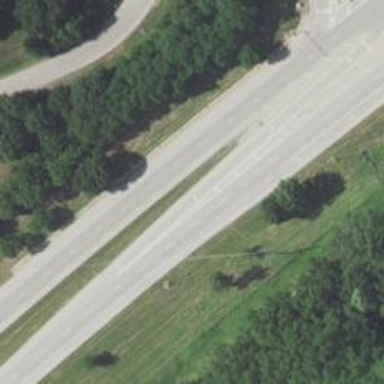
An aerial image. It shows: Road with left marking.